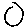
Label: circle